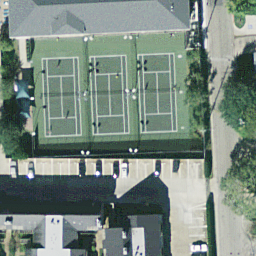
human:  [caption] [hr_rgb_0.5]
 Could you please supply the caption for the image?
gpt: Three tennis courts are surrounded by some many plants and buildings .

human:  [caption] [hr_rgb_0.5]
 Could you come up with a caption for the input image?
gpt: There are three tennis courts surrounded by some trees and some cars parked beside .

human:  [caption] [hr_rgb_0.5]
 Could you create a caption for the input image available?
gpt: Three tennis courts arranged neatly with some plants and buildings surrounded .

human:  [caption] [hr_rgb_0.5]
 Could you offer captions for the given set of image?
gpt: There are three tennis courts arranged neatly with some cars parked beside .

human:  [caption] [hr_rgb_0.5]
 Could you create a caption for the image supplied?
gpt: There are three tennis courts arranged neatly and some cars parked beside .